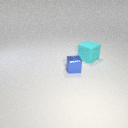
large cyan rubber cube to the right of small blue metal cube